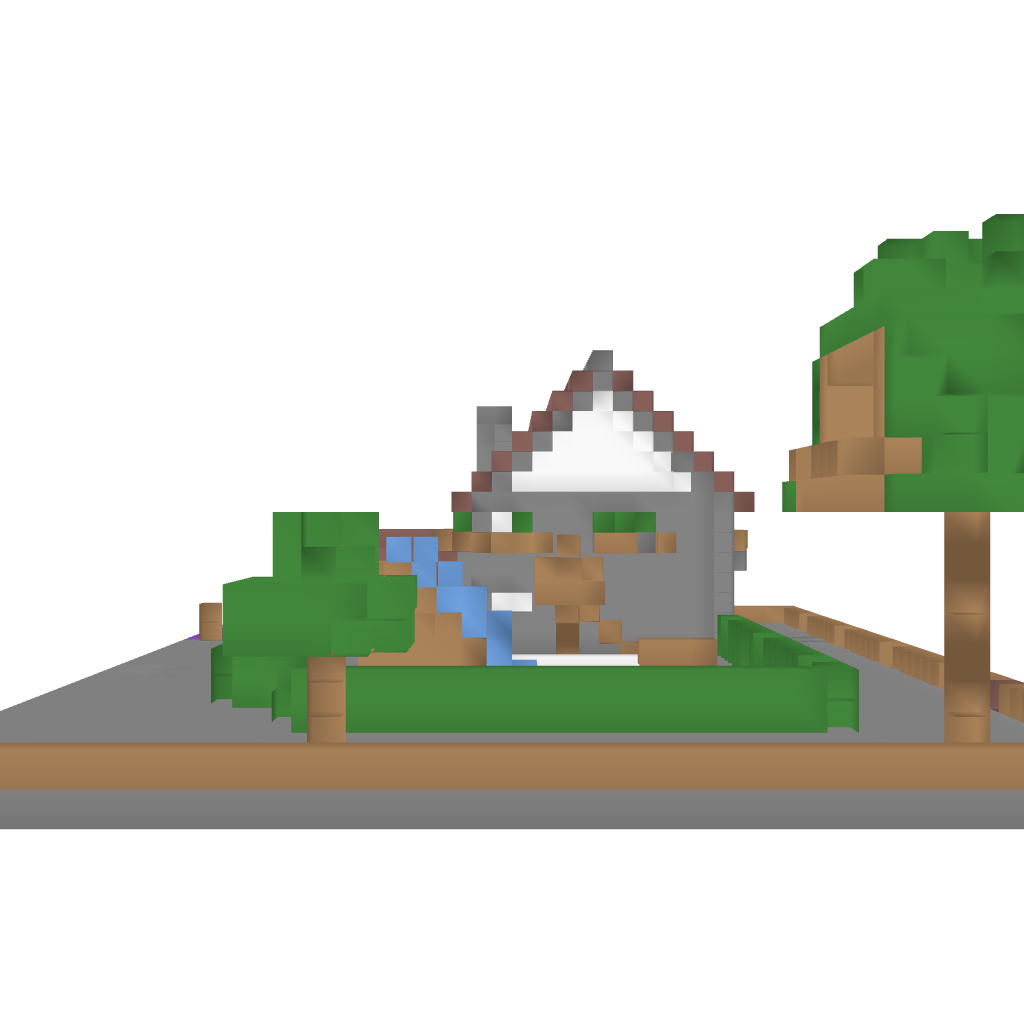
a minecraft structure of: rustic house good quality